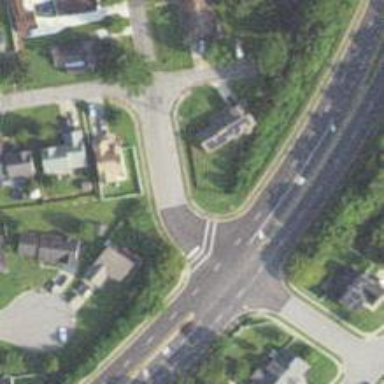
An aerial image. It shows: Marked road crossing.